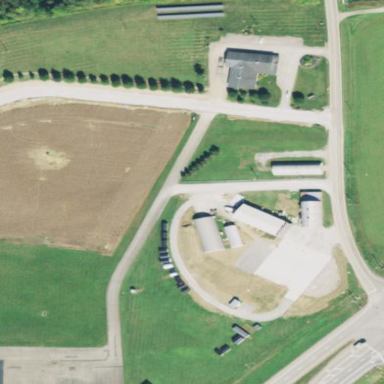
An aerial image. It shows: Farmyard area.